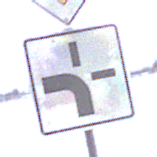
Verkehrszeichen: VerlaufVorfahrtsstrasse1
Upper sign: Vorfahrtsstrasse
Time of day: Midday
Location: Outdoor (Suburban)
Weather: Overcast
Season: NotSpecified
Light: Natural